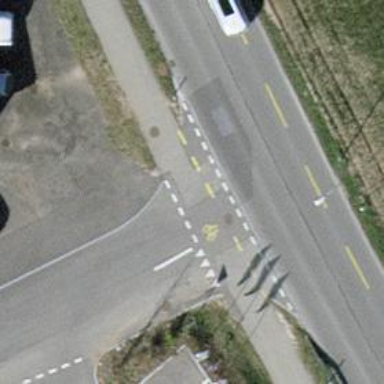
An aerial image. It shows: Road with "give way" sign.